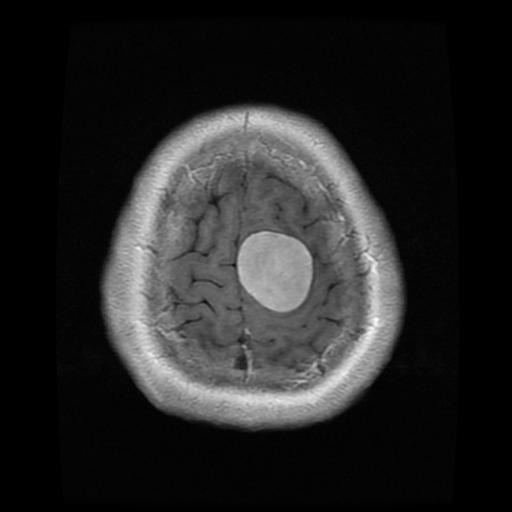
Label: meningioma